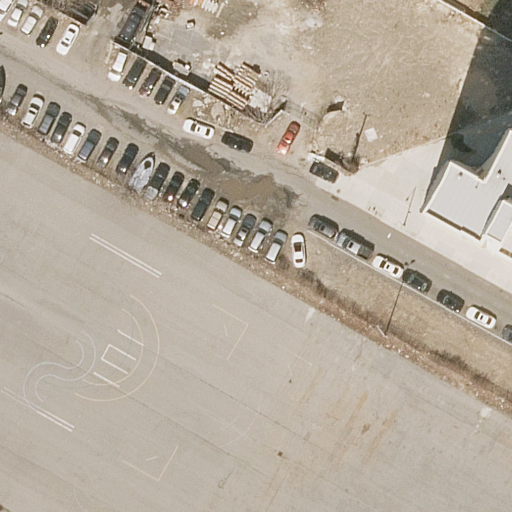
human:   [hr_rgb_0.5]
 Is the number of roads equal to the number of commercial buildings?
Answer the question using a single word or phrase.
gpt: no

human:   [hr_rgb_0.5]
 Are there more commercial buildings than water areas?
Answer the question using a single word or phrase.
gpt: no

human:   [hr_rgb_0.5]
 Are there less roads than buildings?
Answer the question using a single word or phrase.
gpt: yes

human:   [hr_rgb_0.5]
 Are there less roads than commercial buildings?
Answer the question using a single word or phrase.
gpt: no

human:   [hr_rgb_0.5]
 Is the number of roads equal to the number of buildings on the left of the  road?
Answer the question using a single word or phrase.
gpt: no

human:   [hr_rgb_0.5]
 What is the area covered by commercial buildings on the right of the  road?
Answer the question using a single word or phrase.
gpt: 0m2

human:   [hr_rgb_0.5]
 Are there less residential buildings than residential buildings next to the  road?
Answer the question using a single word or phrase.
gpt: no

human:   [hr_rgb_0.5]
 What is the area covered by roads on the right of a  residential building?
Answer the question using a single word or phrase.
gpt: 0m2

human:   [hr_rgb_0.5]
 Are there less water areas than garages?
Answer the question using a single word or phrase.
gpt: no

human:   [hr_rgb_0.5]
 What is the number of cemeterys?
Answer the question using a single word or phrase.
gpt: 0

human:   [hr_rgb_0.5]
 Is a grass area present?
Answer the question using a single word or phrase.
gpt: no

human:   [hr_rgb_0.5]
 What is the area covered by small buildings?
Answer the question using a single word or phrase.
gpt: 0m2

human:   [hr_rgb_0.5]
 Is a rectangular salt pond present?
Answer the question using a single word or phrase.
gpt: no

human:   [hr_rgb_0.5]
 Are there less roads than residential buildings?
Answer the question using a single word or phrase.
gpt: yes

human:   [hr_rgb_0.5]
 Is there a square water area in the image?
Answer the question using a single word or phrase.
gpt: no

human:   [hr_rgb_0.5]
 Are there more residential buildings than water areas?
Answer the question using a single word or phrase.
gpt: yes

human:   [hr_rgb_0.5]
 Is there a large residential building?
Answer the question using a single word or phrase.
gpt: yes

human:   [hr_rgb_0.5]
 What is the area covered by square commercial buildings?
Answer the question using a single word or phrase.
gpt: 0m2

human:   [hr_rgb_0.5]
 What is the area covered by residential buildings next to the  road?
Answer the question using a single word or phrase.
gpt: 3064m2

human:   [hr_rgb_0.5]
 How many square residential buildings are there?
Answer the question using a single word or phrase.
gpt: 0

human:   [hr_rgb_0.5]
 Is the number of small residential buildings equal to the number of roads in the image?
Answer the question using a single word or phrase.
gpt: no

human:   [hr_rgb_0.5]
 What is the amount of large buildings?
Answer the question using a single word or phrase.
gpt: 1

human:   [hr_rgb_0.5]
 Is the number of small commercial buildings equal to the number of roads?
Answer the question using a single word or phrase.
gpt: no

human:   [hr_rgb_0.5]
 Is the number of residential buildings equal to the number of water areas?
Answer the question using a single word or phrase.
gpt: no

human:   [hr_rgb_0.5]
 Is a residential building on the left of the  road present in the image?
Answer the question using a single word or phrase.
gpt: no

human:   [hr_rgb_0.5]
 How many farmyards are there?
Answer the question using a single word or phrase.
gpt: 0

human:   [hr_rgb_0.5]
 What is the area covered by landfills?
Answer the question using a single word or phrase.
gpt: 0m2

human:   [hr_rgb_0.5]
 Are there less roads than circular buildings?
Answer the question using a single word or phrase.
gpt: no

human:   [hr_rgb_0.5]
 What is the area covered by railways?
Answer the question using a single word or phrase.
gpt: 0m2

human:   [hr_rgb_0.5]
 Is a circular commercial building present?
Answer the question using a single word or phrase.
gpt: no

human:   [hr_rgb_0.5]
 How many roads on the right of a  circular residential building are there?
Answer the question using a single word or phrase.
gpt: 0

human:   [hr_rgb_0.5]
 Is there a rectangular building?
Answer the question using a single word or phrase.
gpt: yes

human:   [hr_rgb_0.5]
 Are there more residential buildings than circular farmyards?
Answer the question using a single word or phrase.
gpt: yes

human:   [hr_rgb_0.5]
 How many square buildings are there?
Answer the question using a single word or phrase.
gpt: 0

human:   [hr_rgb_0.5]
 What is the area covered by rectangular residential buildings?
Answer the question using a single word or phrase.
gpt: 248m2

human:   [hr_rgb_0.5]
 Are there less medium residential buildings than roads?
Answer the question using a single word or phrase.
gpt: no